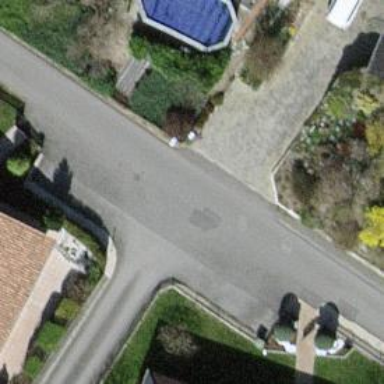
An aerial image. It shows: Service road with surface made of paving stones.